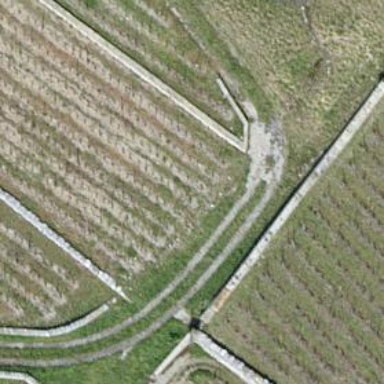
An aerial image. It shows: Retaining wall.